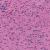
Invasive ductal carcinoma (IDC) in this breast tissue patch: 0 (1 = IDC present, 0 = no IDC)